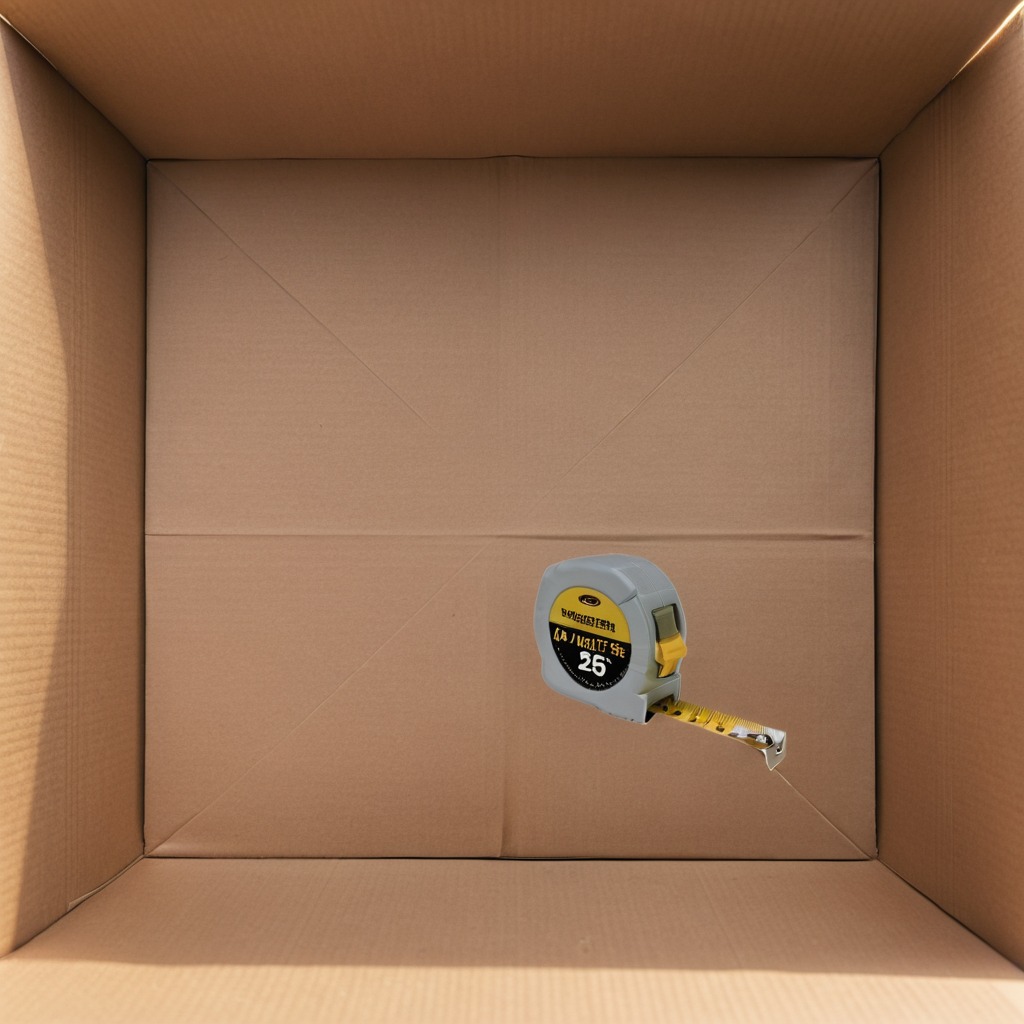
A measuring tape lies on the cardboard box surface in an outdoor workshop during daytime bright natural light soft shadows slightly creased but